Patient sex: M
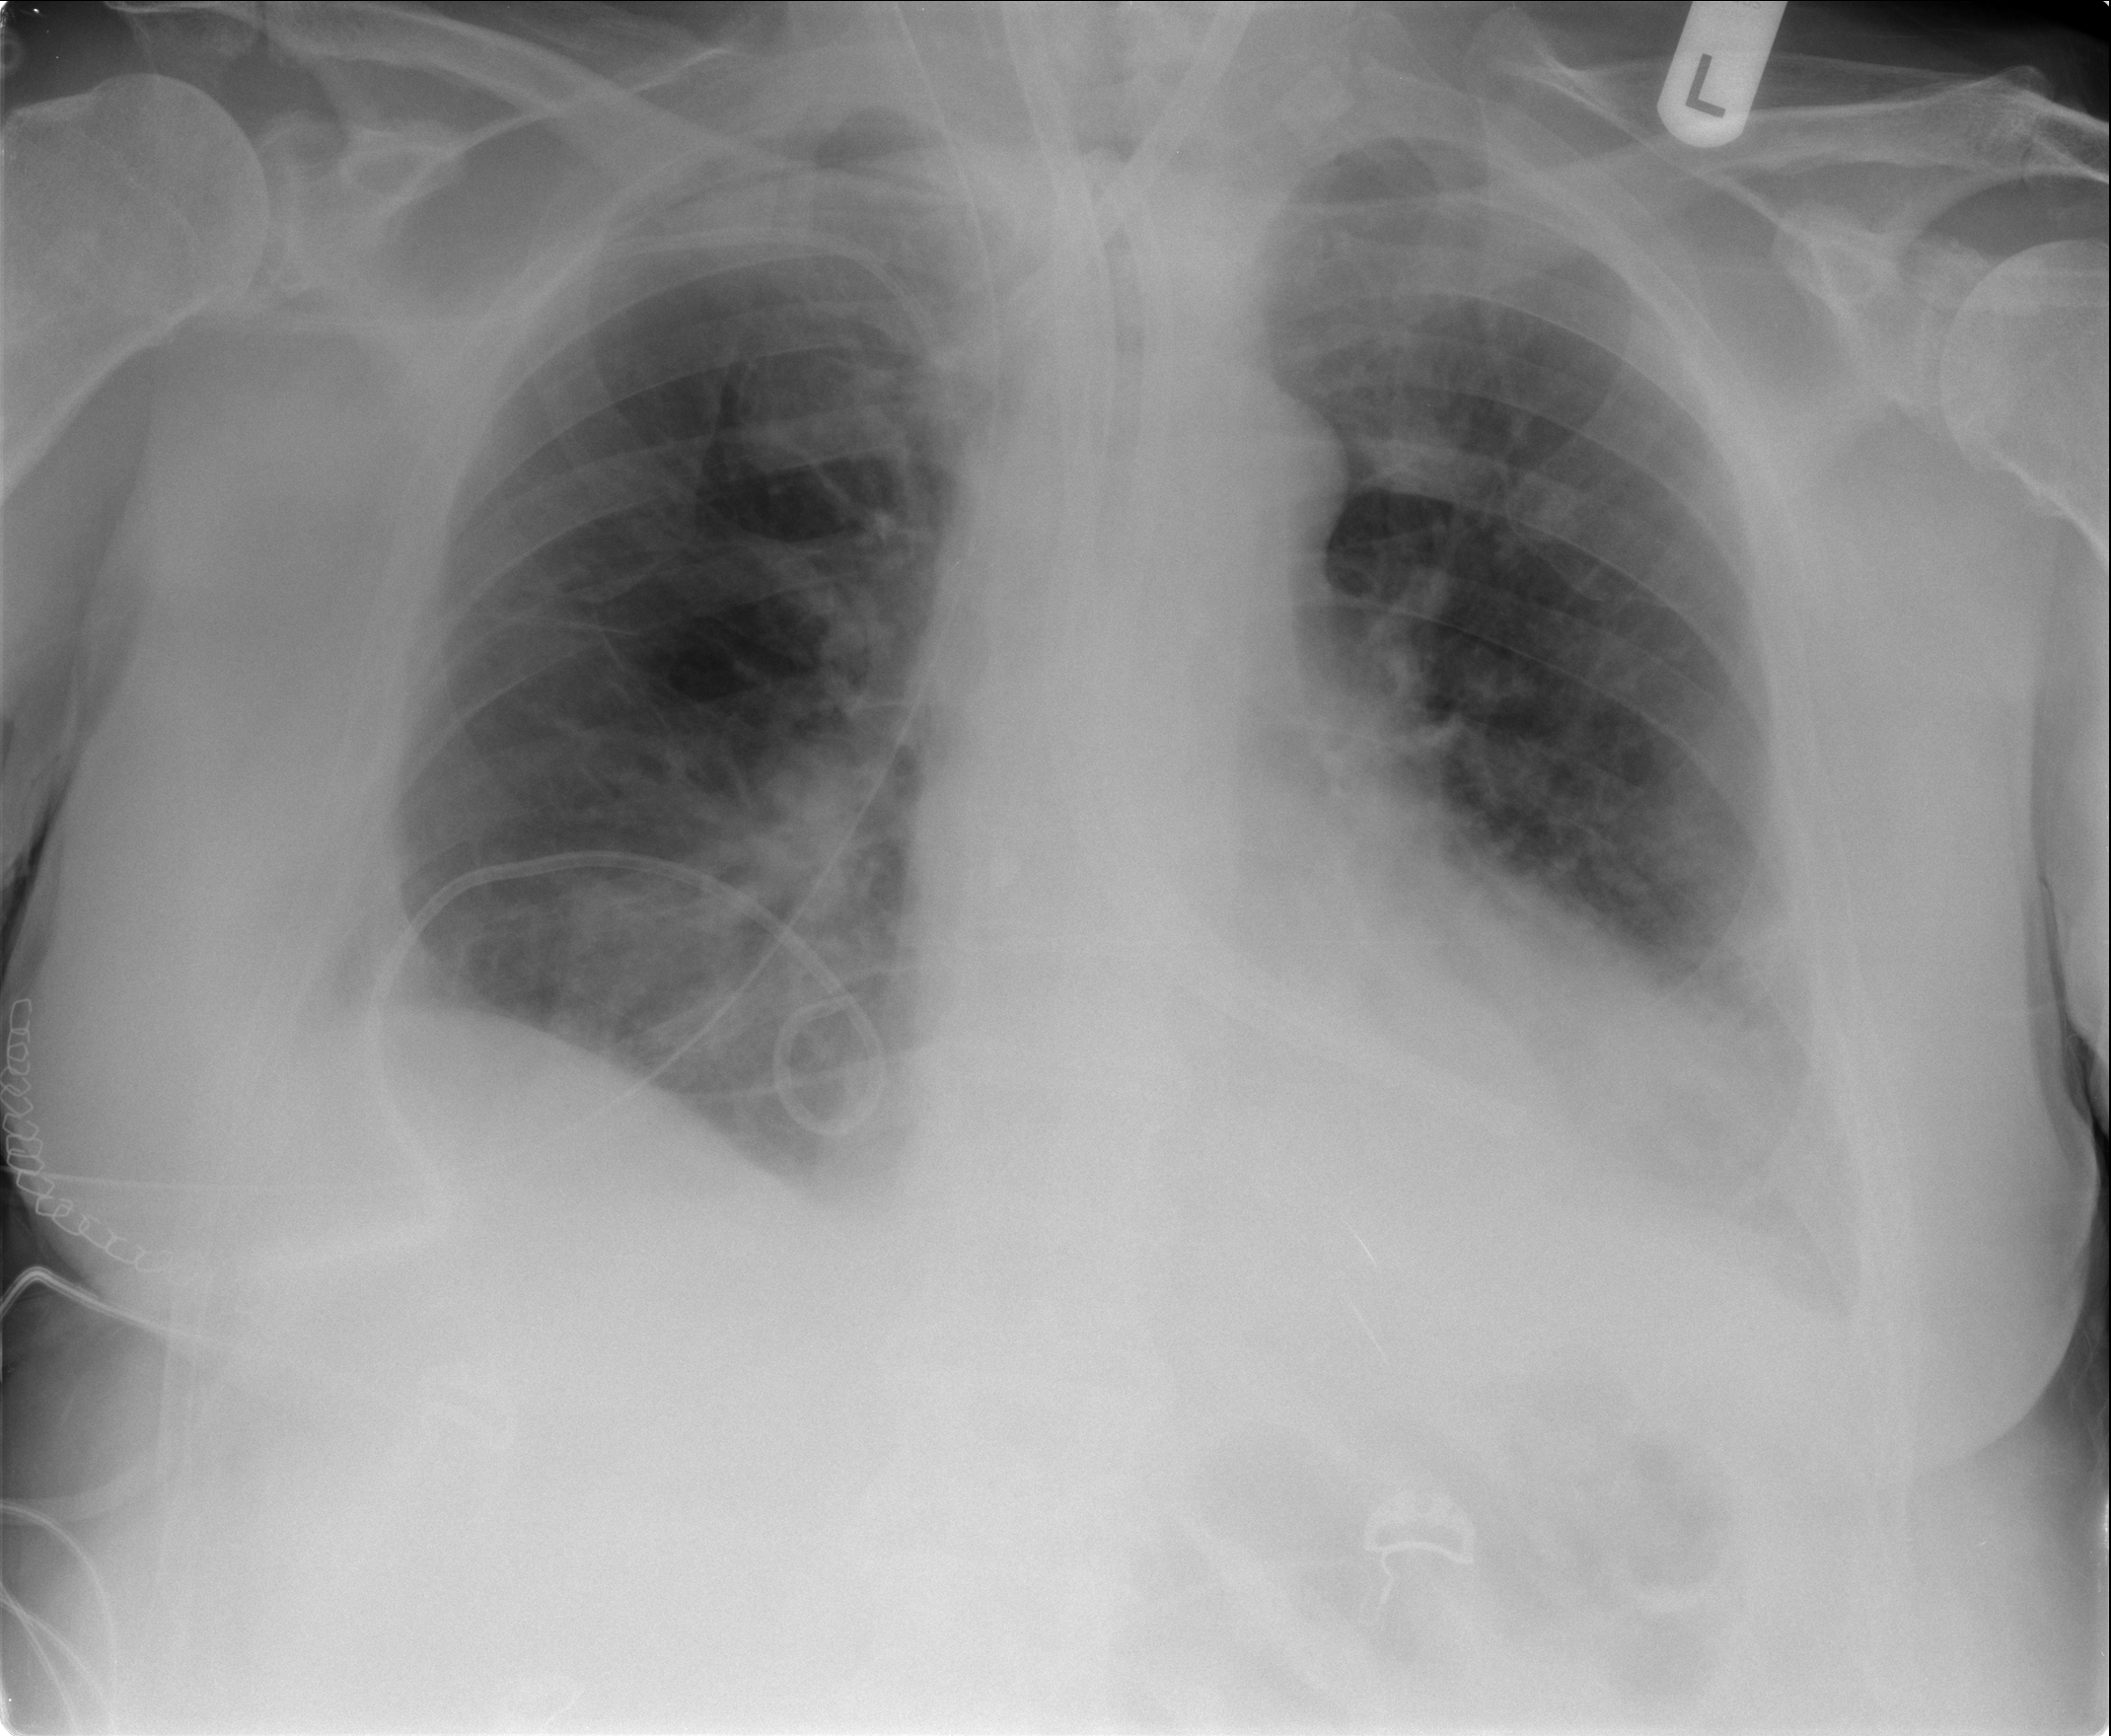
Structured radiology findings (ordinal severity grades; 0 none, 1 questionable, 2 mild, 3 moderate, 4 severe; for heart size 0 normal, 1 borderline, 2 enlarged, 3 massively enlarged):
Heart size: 0
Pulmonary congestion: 0
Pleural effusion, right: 1
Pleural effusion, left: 2
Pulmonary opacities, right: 0
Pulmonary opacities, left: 0
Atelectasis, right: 2
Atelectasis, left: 2